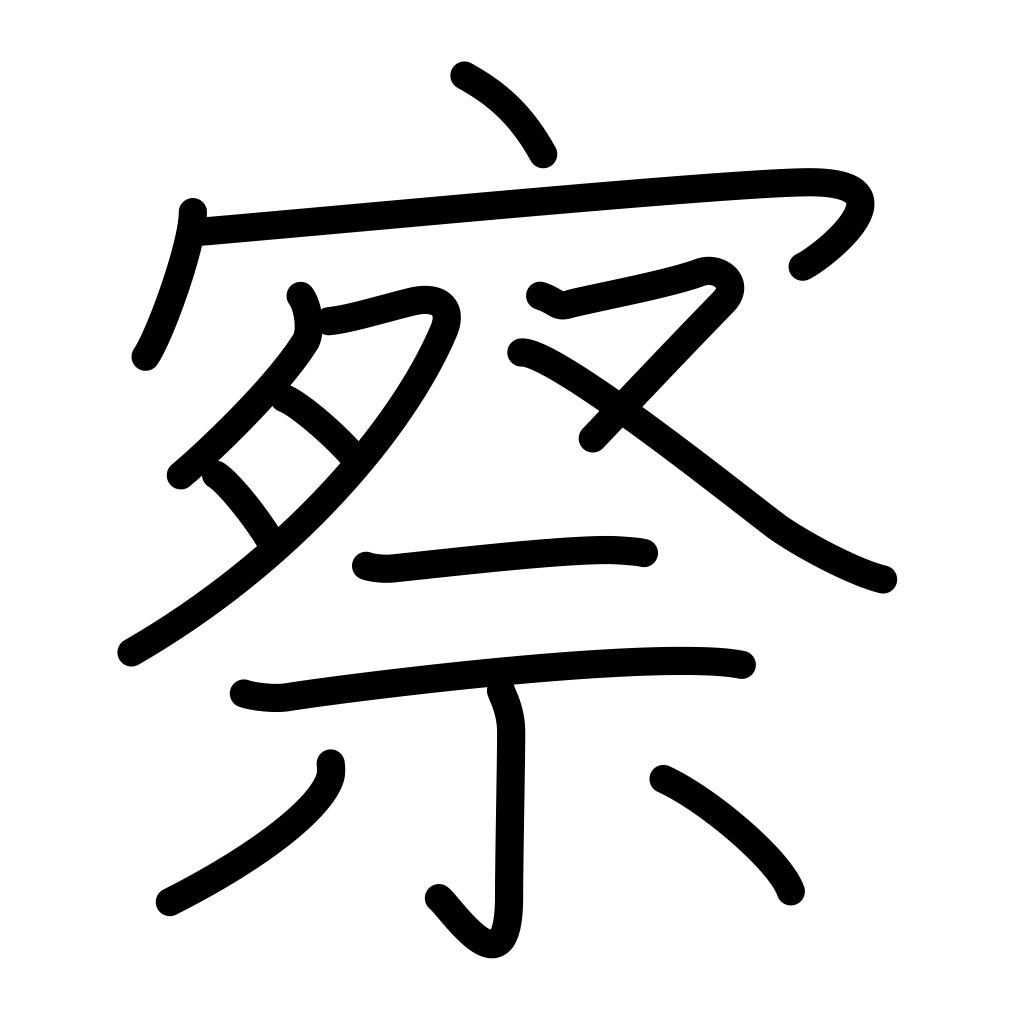
Meaning: guess, presume, surmise, judge, understand